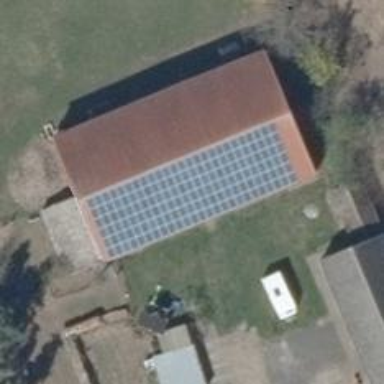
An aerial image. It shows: Small solar photovoltaic panel used as generator to produce electricity.